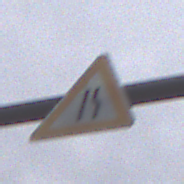
Verkehrszeichen: EinseitigVerengteFahrbahnRechts
Umgebung: Outdoor, Urban
Tageszeit: MorningAfternoon
Wetter: Overcast
Licht: Natural
Jahreszeit: NotSpecified
Kontrast: LowContrast